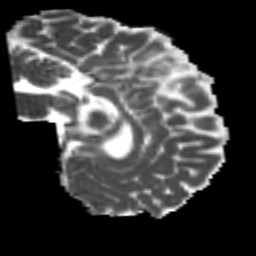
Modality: MD
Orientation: sagittal
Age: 25
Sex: male
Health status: healthy
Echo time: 0.074 s